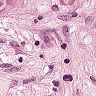
Metastatic tissue present: yes